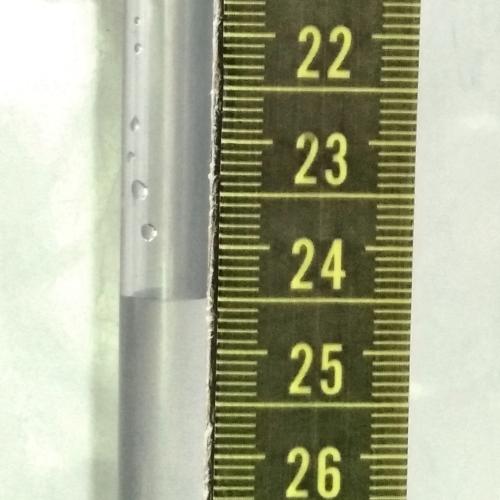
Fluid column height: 24.5 cm